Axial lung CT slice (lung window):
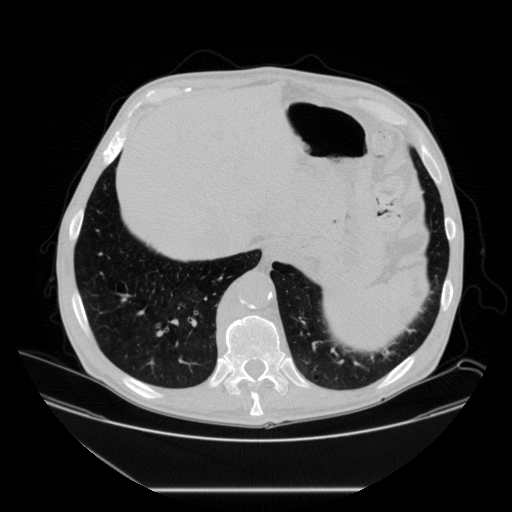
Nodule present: no